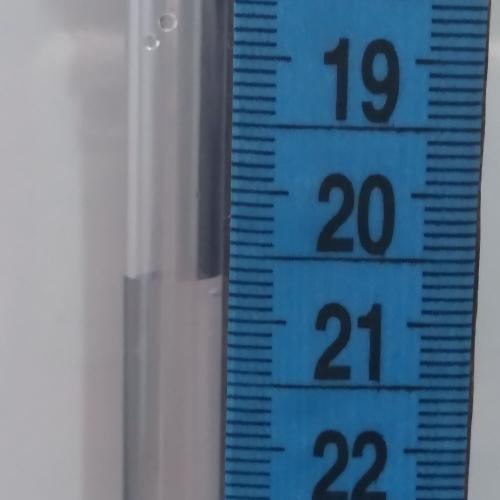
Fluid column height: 20.7 cm